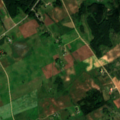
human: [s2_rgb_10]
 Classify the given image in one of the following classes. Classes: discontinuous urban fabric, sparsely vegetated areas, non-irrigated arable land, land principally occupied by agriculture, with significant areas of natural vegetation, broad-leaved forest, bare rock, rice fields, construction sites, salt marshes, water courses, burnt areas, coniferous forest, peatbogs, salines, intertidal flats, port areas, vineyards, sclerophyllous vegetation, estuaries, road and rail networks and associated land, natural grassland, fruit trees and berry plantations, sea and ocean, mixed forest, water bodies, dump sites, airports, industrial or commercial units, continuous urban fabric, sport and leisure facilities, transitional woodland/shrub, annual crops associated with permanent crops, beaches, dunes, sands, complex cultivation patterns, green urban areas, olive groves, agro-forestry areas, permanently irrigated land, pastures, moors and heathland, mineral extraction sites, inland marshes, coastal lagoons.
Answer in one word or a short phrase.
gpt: non-irrigated arable land, complex cultivation patterns, transitional woodland/shrub